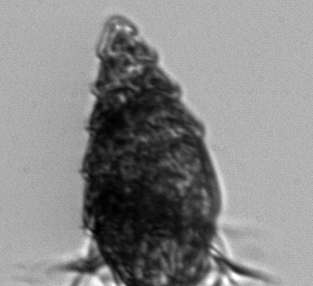
Label: Laboea_strobila